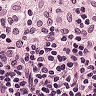
Metastatic tissue present: no